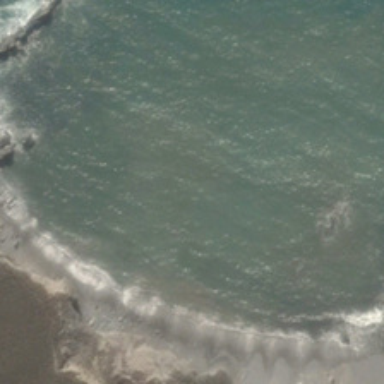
A large piece of green ocean is near a beach .